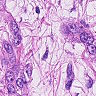
Metastatic tissue present: yes